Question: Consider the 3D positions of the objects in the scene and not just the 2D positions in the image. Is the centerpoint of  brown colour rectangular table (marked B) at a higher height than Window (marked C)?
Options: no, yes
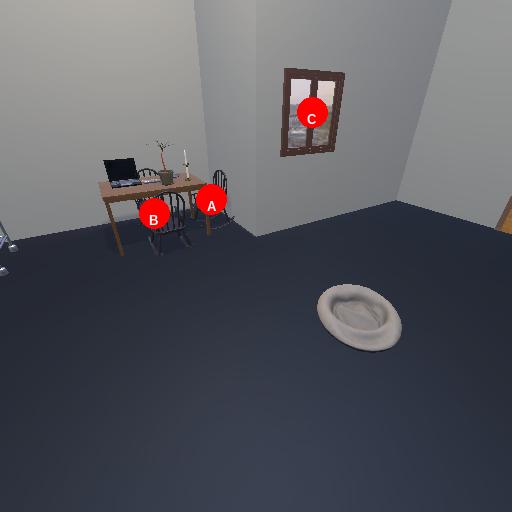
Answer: no